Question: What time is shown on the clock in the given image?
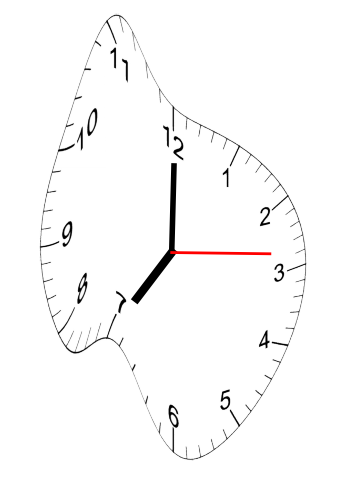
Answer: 07:00:14